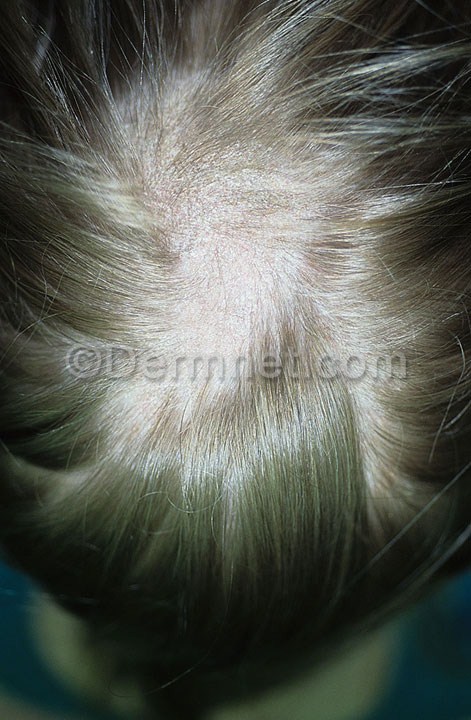
Disease: Nail Fungus and other Nail Disease